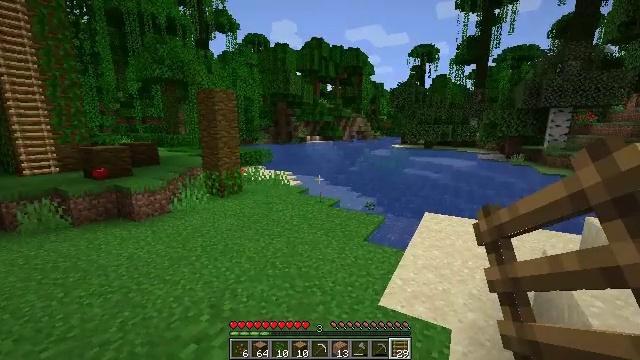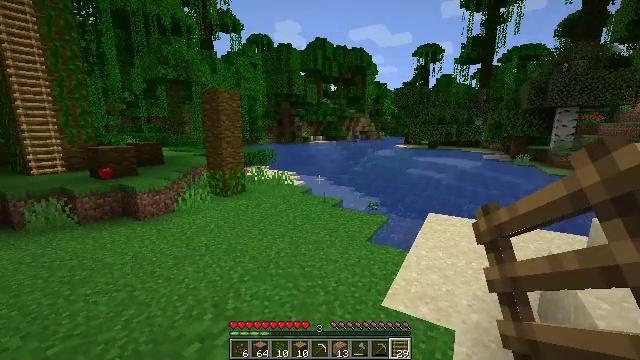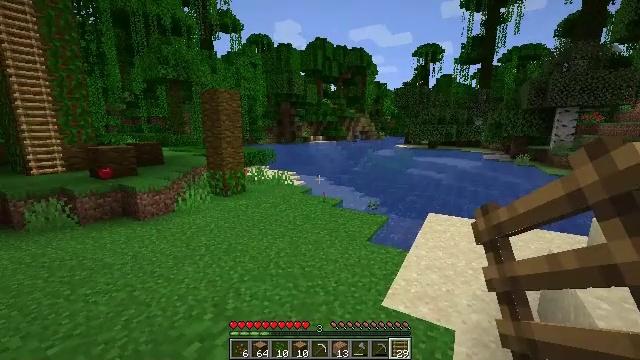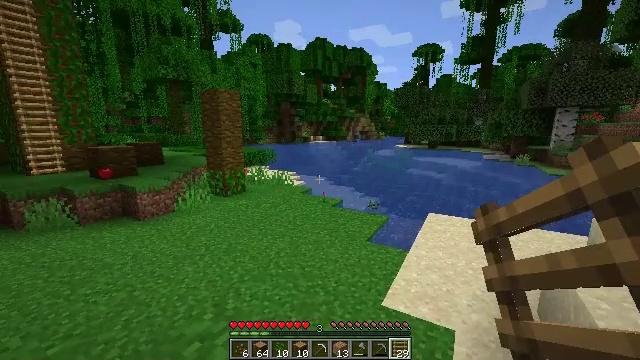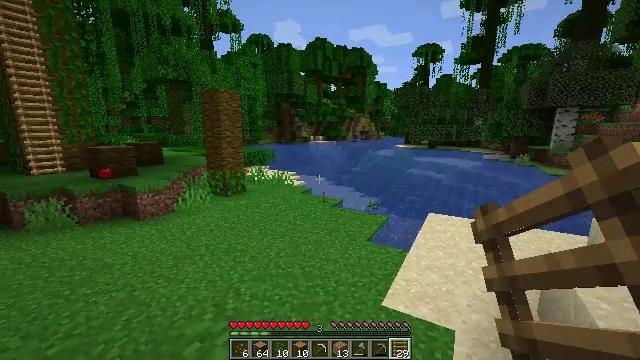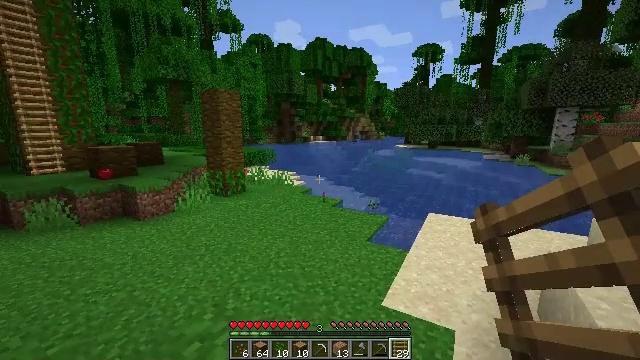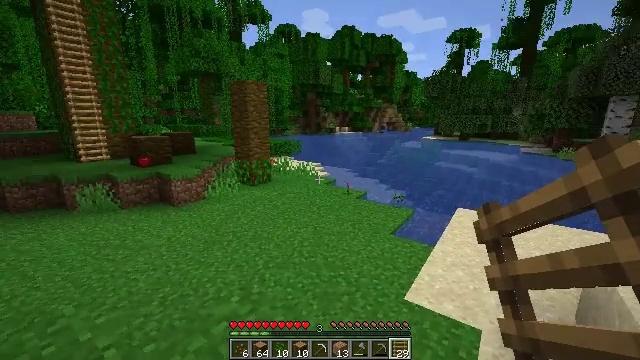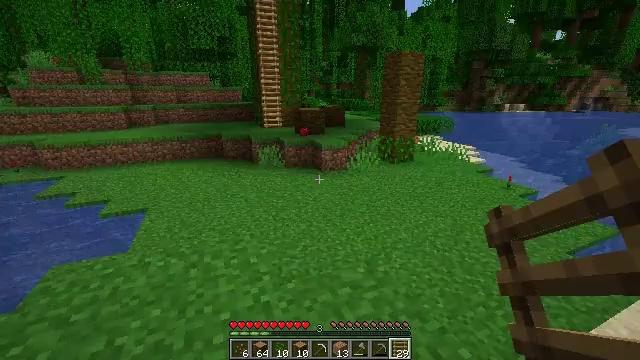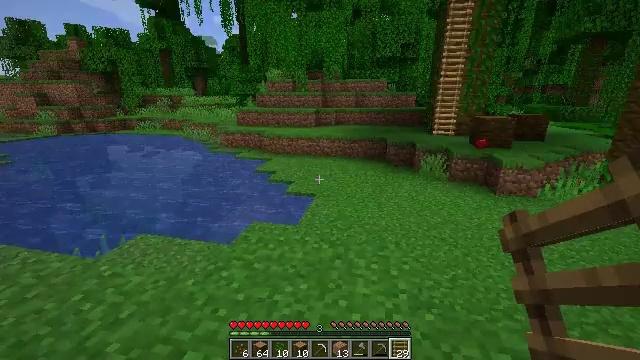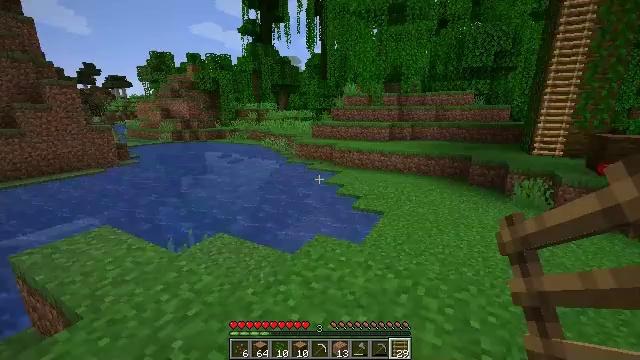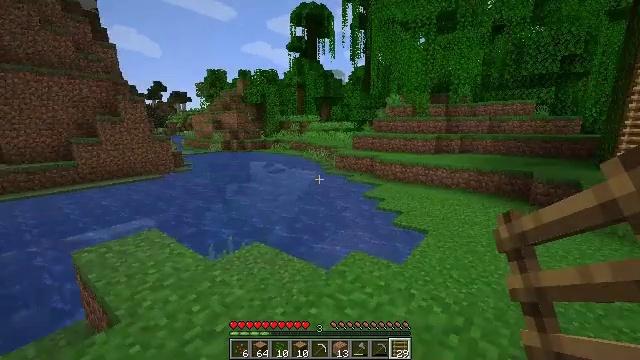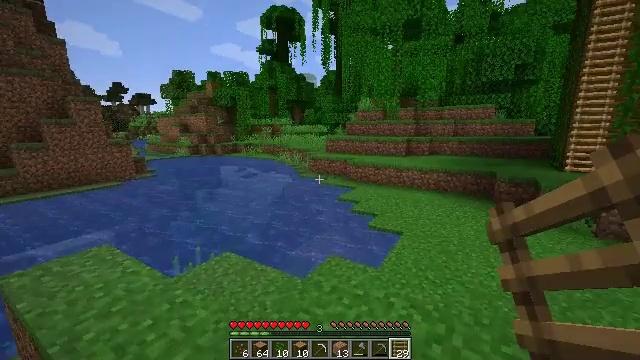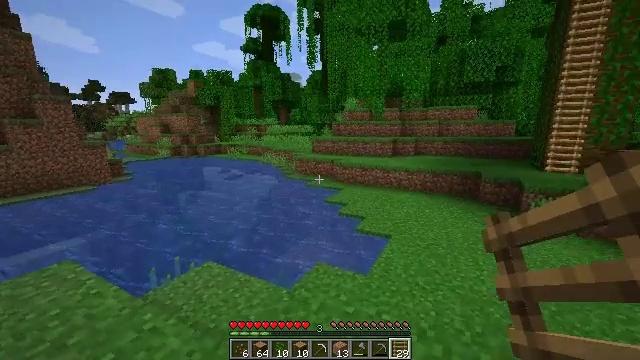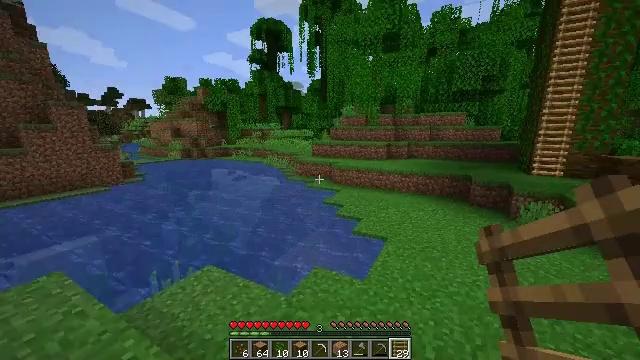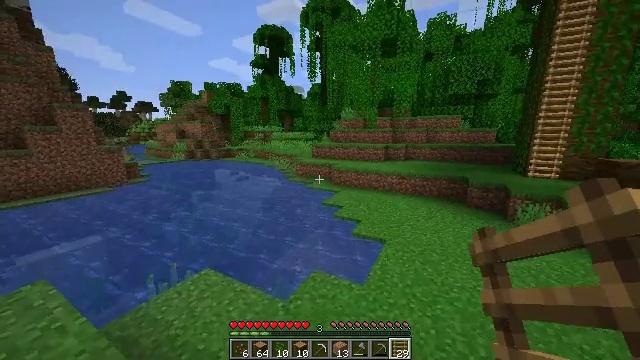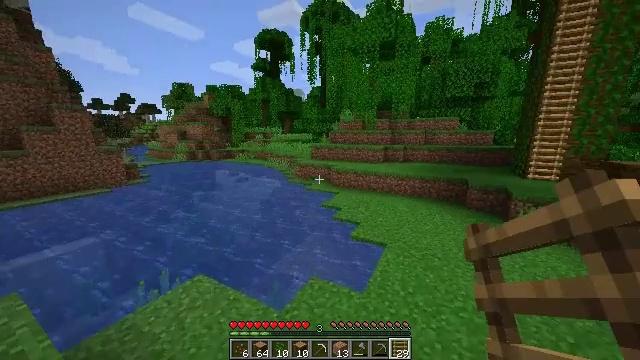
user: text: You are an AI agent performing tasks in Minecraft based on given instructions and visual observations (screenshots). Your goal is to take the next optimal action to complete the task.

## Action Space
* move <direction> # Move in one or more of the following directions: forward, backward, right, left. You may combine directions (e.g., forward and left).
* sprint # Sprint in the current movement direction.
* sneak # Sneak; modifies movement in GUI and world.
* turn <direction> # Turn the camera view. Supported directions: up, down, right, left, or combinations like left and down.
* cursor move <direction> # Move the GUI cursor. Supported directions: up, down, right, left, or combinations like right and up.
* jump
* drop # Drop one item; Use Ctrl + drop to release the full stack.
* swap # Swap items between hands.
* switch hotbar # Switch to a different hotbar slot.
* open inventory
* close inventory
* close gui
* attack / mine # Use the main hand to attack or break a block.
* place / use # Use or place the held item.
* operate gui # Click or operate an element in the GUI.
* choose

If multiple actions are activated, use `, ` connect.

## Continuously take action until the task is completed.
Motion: motion action
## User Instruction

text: Harvest the jungle log from the tree trunk.
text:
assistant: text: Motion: no_op
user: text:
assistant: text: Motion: no_op
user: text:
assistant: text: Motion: no_op
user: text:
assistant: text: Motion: no_op
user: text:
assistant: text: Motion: no_op
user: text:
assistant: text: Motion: turn left and down
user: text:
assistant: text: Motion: move forward, turn left and down
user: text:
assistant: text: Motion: move forward, turn left and up
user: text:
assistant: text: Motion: move forward, turn left and up
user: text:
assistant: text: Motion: move forward, turn left and up
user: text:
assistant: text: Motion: move forward, turn right
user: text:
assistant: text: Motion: move forward, sprint, turn right
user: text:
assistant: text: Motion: move forward, sprint
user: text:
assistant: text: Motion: move forward, sprint
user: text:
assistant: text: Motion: move forward
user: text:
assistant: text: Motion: move forward, turn right
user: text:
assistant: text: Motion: move forward, turn right
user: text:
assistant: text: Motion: move forward, turn right
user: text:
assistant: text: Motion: move forward, sprint, turn right
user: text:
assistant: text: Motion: move forward, sprint, turn right
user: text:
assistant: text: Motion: move forward, sprint
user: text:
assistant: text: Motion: move forward
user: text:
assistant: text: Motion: move forward
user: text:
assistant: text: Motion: move forward
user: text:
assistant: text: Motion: move forward, sprint
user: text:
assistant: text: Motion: move forward, sprint
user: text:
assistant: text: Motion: move forward, sprint
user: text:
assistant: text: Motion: move forward
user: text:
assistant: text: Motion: move forward
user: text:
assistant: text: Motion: move forward, sprint